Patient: sex M, age 59
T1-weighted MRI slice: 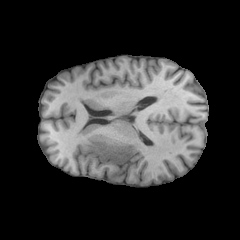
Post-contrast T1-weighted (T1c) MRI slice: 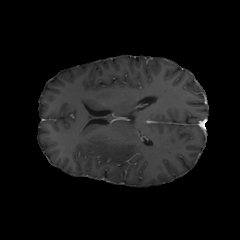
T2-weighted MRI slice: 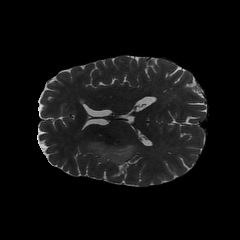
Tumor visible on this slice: yes
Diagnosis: Astrocytoma, IDH-wildtype
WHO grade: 3